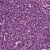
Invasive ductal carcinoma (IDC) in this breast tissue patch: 1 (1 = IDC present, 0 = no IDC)